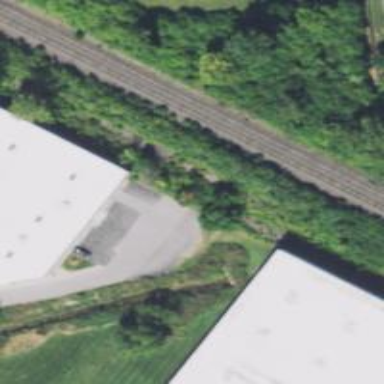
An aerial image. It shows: Disused railway spur line.